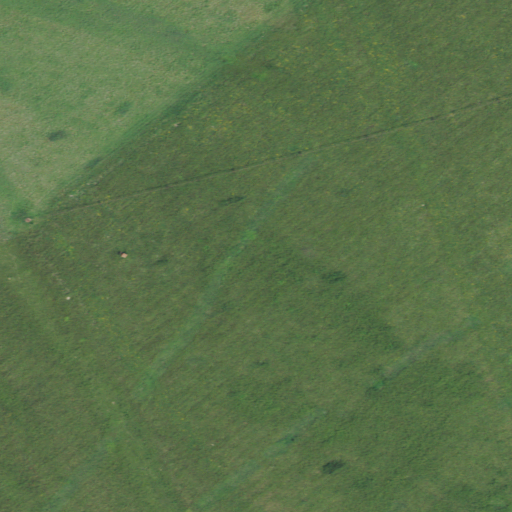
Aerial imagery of island in Nebraska named Saint Helena Island containing only cultivated crops